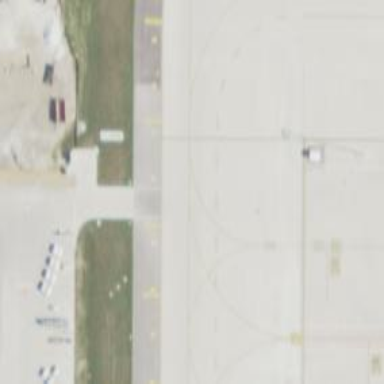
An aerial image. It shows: View of taxiway at the airport.